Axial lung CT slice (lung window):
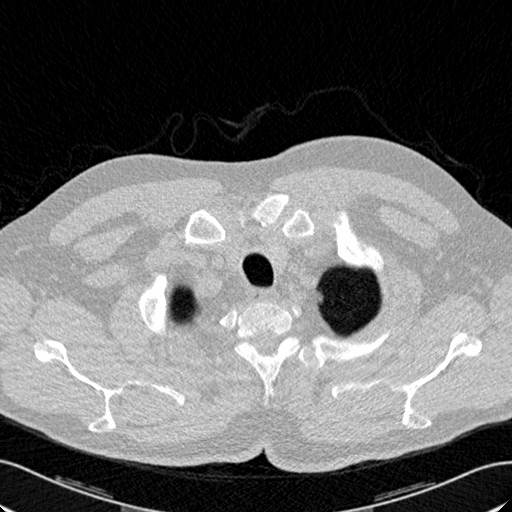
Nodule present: no